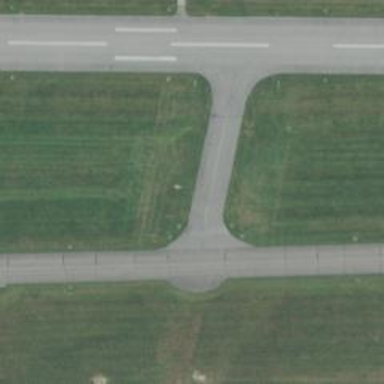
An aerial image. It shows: View of taxiway at the airport.